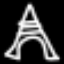
Label: The Eiffel Tower